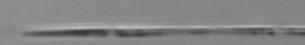
Label: Pseudo-nitzschia